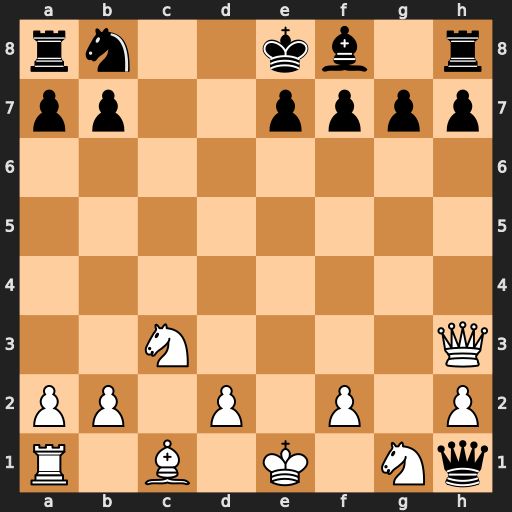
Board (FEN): rn2kb1r/pp2pppp/8/8/8/2N4Q/PP1P1P1P/R1B1K1Nq
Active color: w
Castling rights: Qkq
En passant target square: -
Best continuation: Qc8#